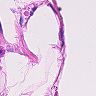
Metastatic tissue present: no